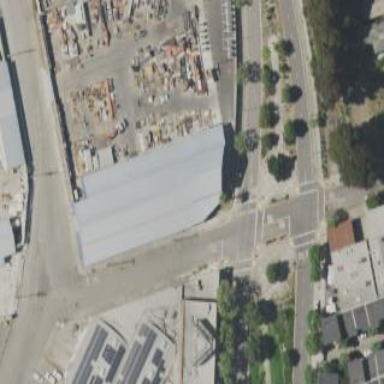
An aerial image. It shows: Industrial building.